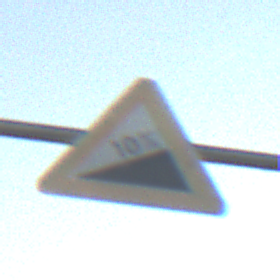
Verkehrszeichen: Steigung10
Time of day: SunriseSunset
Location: Outdoor (Nature)
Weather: Clear
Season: NotSpecified
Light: Natural